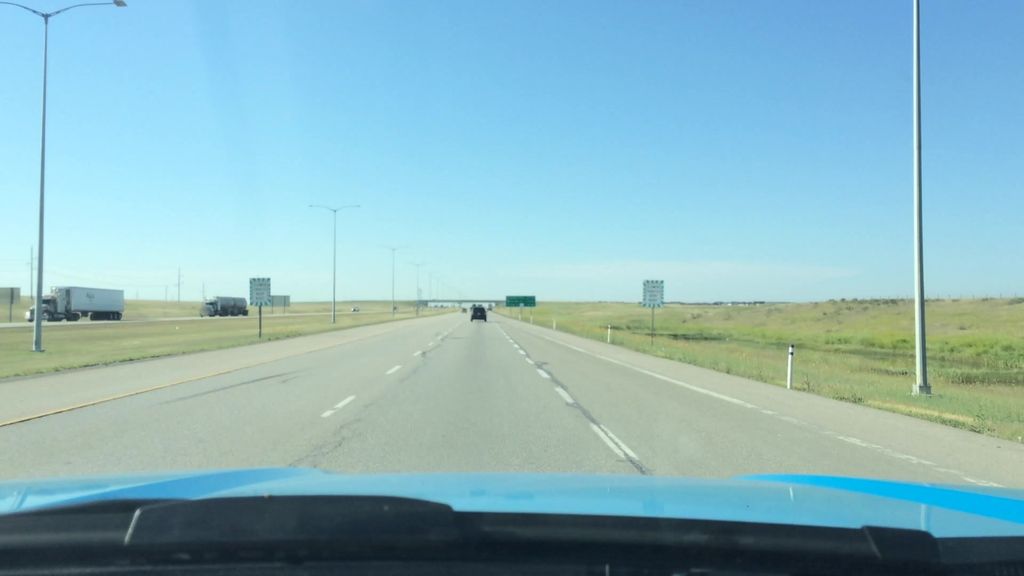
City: calgary